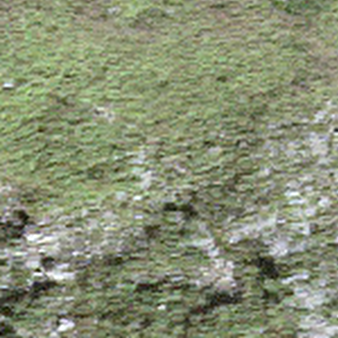
Label: other